Current action and preconditions to check: trajectory_clear

Your task: For each precondition in the list above, predict whether it will hold at this action.

Consider the current scene as observed from the mobile robot's camera, and analyze the predicted future states of all dynamic agents (e.g., people, animals, vehicles, or any moving entities) within the NEXT SECOND.

IMPORTANT: Only answer "very likely" if you are absolutely certain—based on strong, clear evidence—that a dynamic agent will violate the precondition in the predicted future state. Do NOT answer "very likely" for unlikely, ambiguous, or low-probability risks.

Ask yourself for each precondition: Is there a high probability, with clear and convincing evidence, that the predicted future states of any dynamic agent will interfere with the predicted future state of the currently executing action within the NEXT SECOND, causing that precondition to fail?

Assess the risk level based on these predictions. Use "likely" or "very likely" if motions create a clear risk of interference.

Use "neutral" or "improbable" if agents are nearby but their predicted paths are clearly diverging or non-conflicting.

Failure Risk Categories: "very improbable", "improbable", "neutral", "likely", "very likely"

Answer Format: Output ONLY the probability_of_failure value from these categories: "very improbable", "improbable", "neutral", "likely", "very likely"

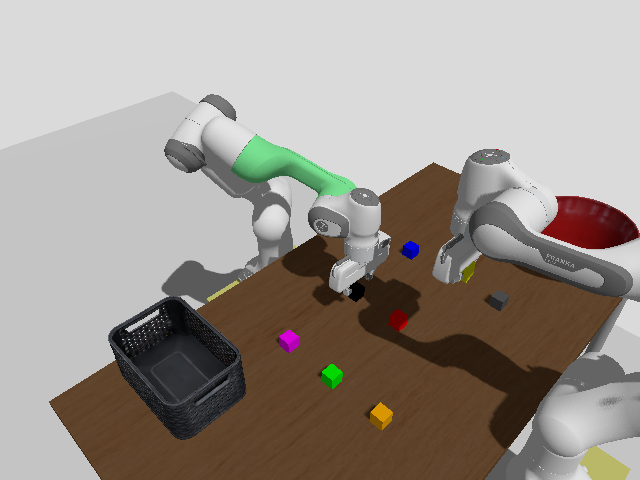

Answer: very improbable